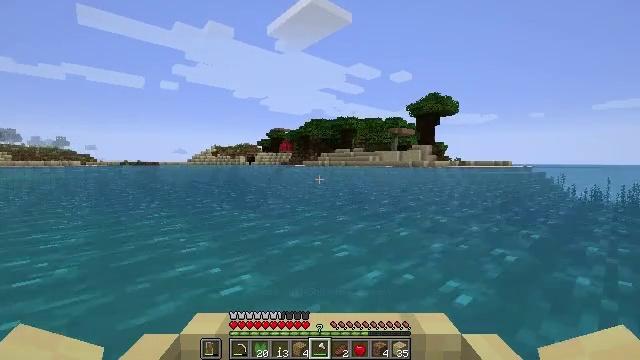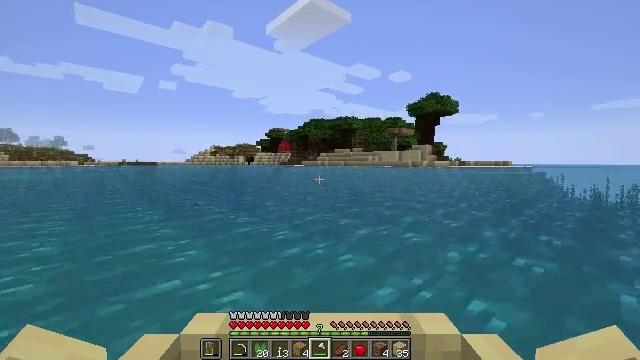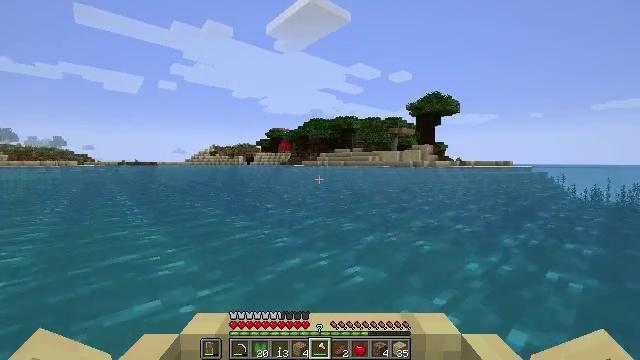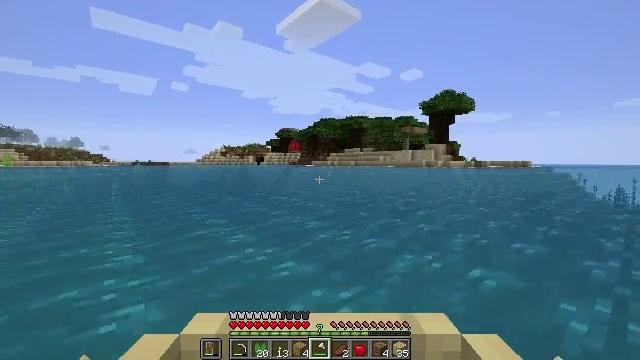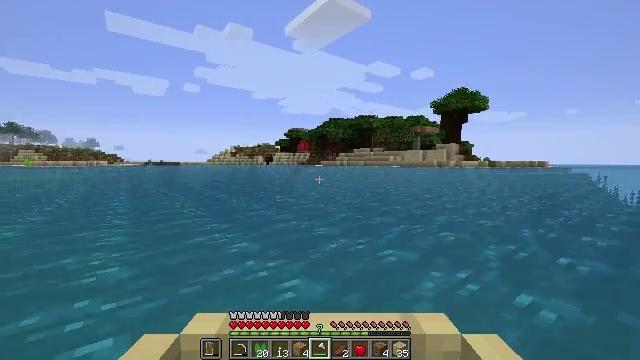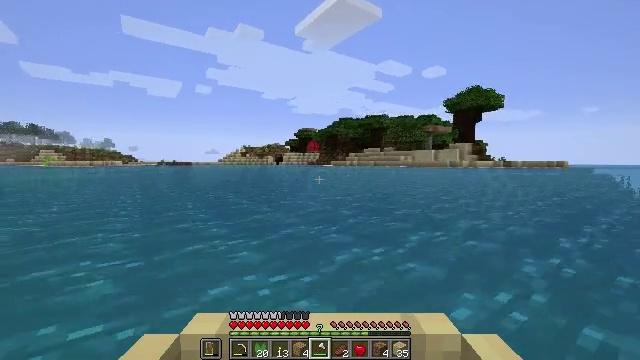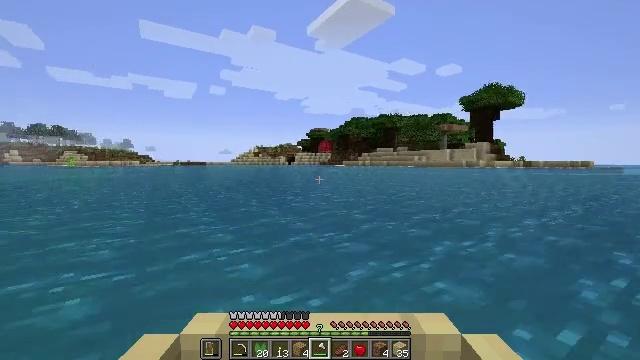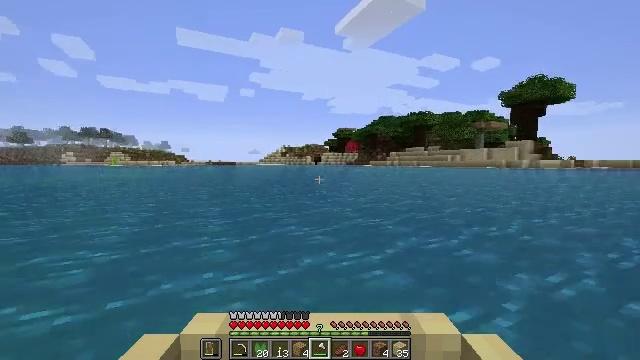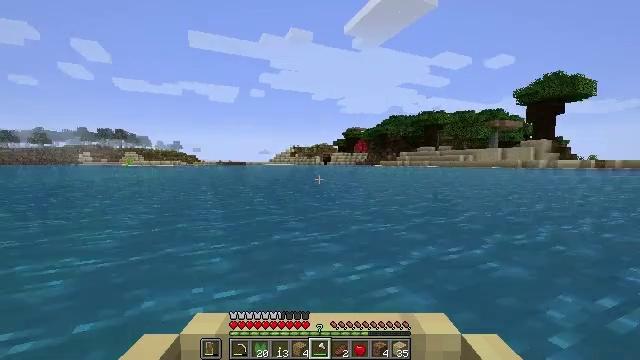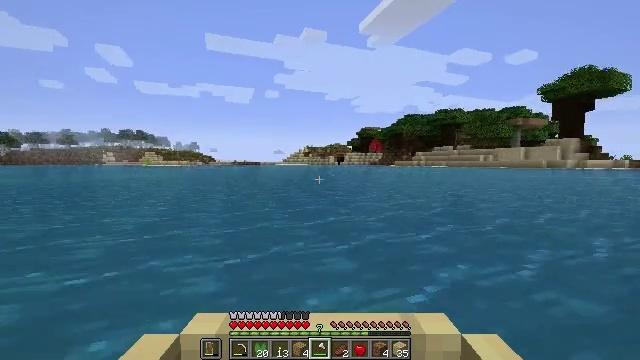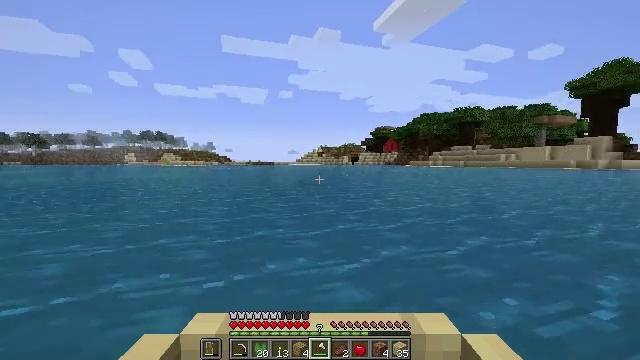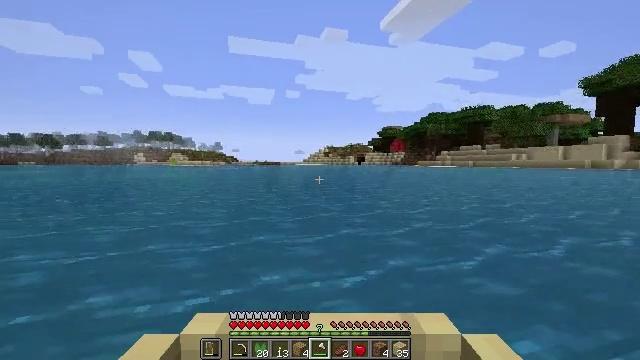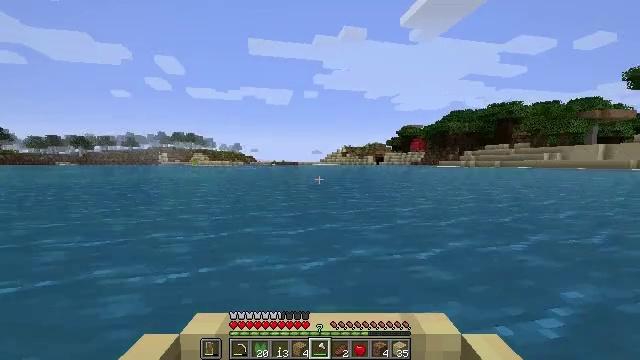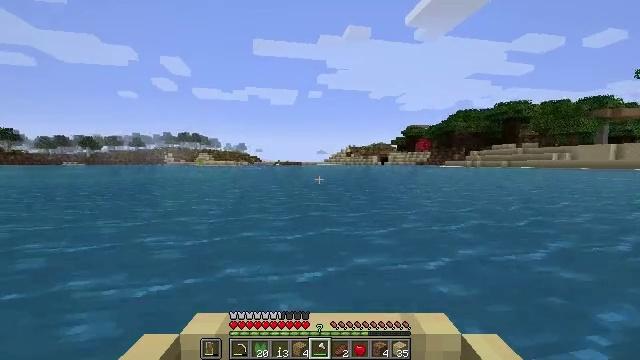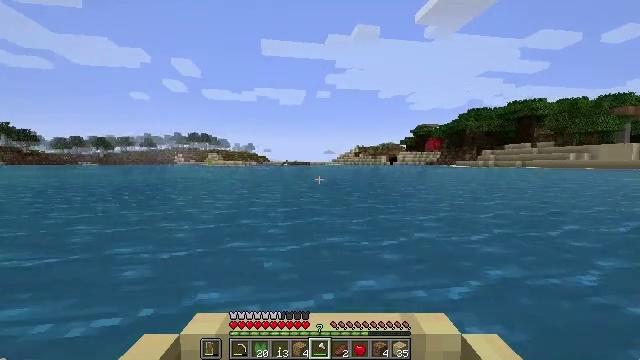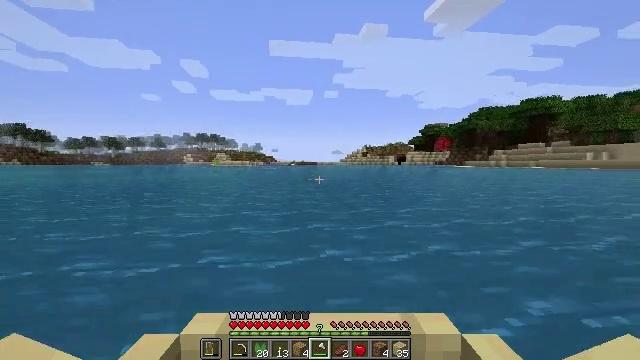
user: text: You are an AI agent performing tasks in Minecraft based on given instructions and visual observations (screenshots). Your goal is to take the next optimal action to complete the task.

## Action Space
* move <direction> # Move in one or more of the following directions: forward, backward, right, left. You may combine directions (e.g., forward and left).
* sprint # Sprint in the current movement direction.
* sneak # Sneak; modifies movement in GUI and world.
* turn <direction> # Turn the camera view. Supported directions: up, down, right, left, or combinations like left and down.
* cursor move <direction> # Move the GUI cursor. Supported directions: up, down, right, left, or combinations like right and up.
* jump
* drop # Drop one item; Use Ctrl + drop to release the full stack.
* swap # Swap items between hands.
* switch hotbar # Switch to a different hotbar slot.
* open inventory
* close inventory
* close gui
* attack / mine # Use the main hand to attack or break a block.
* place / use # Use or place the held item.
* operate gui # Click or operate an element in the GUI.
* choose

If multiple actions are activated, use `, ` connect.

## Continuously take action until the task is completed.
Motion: motion action
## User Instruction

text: Mine sand by the water.
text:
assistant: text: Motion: move forward and move left
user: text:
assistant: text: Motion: move forward and move left
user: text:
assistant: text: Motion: move forward and move left
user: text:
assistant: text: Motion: move forward and move left
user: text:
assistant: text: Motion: move forward and move left
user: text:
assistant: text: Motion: move forward
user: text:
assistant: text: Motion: move forward
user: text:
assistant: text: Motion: move forward
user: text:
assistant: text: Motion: move forward
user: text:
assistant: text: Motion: move forward
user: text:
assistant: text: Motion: move forward
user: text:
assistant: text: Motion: move forward
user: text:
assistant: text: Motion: move forward
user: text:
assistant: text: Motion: move forward
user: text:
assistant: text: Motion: move forward
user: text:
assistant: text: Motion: move forward
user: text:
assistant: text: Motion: move forward
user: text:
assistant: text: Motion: move forward
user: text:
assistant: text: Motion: move forward
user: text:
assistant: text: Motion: move forward
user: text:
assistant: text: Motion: move forward
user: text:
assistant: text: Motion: move forward
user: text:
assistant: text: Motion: move forward
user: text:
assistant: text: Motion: move forward
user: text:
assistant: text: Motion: move forward
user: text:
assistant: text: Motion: move forward
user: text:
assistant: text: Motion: move forward
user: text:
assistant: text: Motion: move forward
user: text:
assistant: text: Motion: move forward
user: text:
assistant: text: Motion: move forward